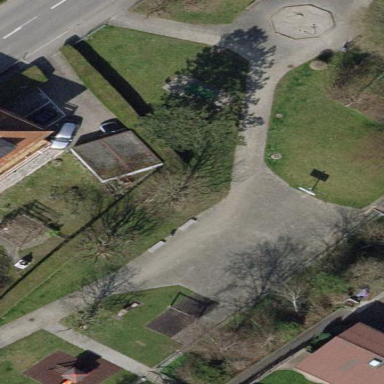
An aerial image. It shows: Park.